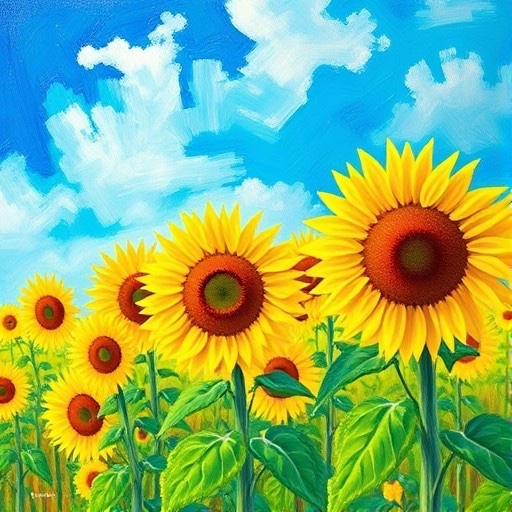
Category: Summer